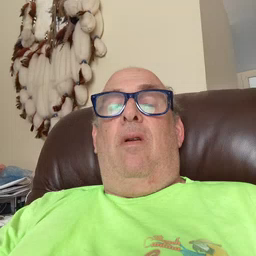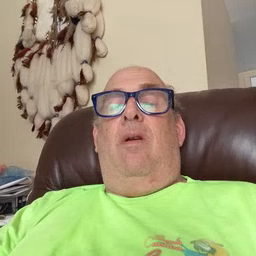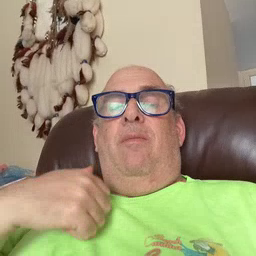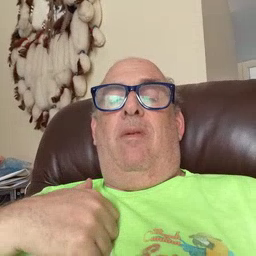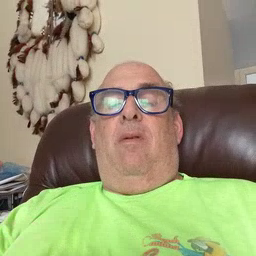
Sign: bath